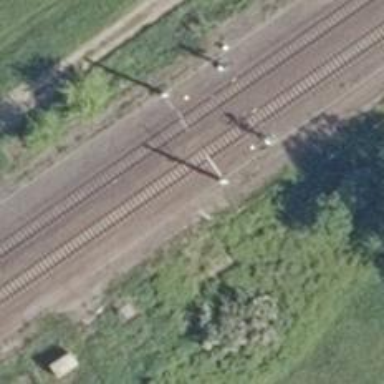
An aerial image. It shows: Abandoned railway with electrified contact lines.